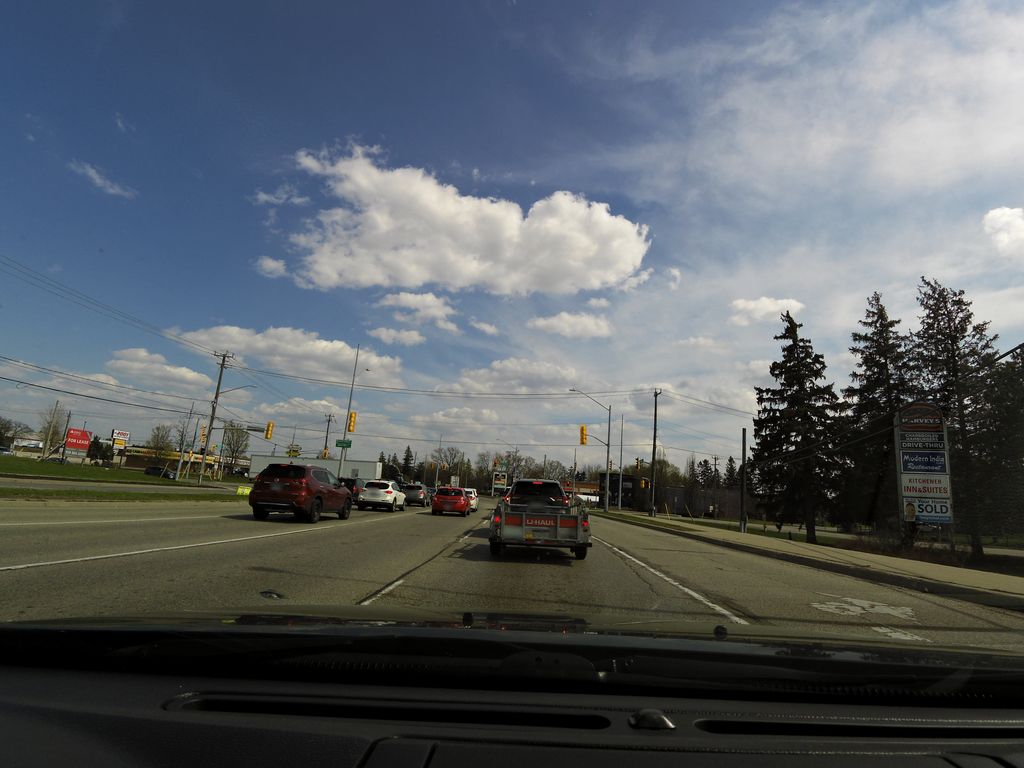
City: kitchener-waterloo